Field crop: maize
Growth stage: 2
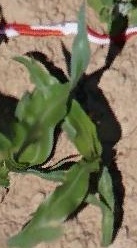
Species: maize